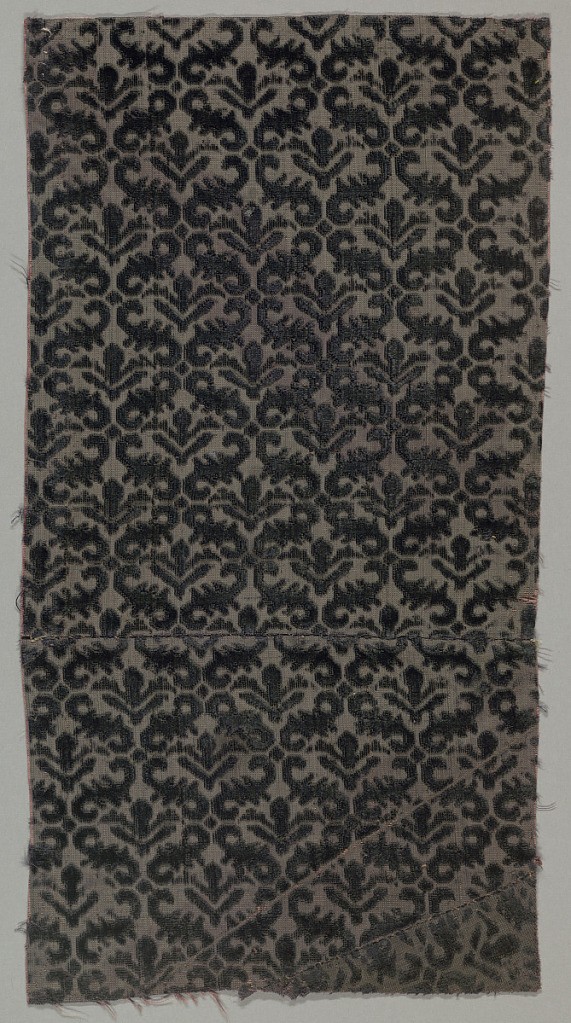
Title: Fragment
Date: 17th century
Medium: silk Technique: supplementary warp forming cut and uncut raised pile in plain weave foundation (velvet).
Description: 'S' shaped forms facing in opposite directions in blue on a lighter blue.